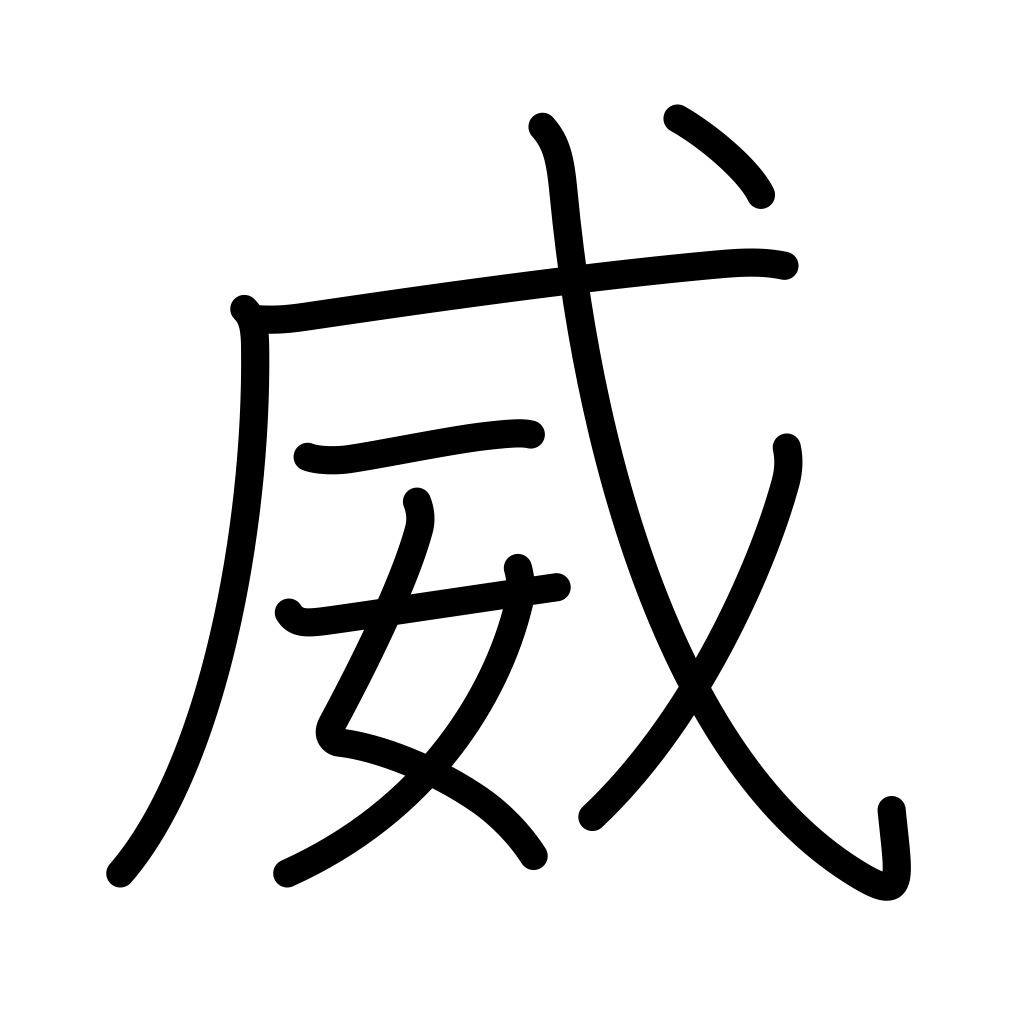
Meaning: intimidate, dignity, majesty, menace, threaten